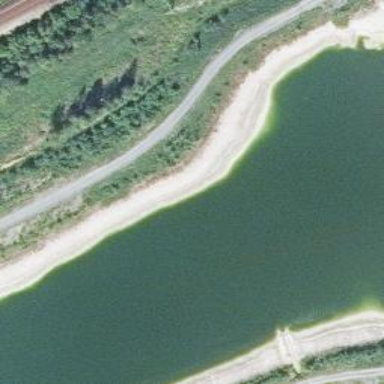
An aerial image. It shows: Reservoir of natural water.